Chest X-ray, PA view. Patient: 52 years old, sex M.
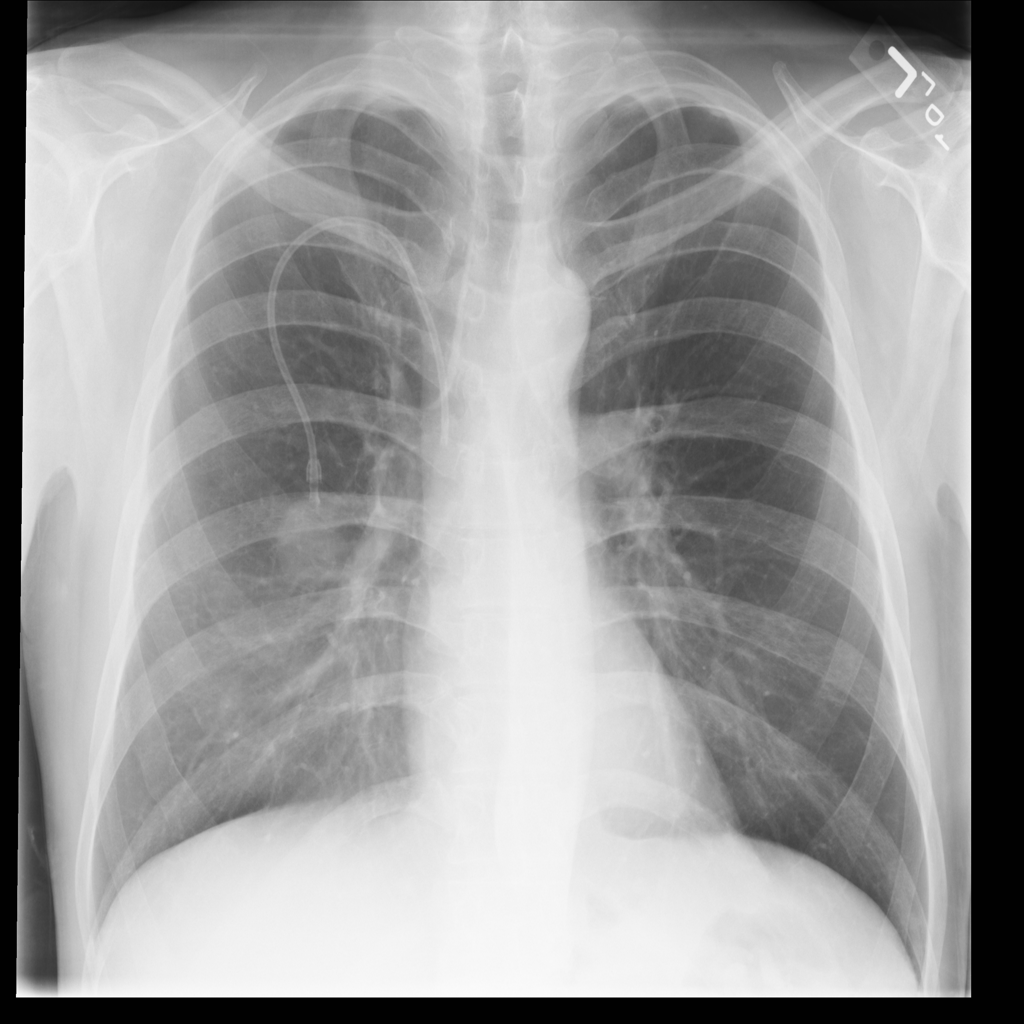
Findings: No Finding